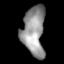
Tissue: lung
Cell type: Epithelial cells
Senescence score: 0.2051
Nuclear area (px): 1080
Mean DAPI intensity: 149.09